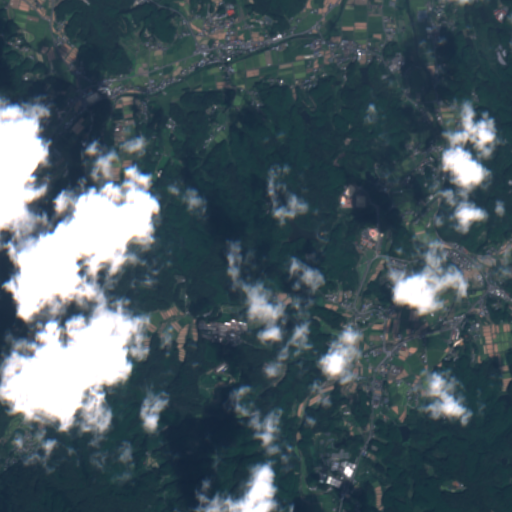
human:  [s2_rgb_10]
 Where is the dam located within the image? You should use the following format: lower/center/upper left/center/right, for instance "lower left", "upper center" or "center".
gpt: The dam is located in the center of the image.
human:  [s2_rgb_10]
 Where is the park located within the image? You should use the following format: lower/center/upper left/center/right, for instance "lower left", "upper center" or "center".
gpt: The park is located in the center right of the image.
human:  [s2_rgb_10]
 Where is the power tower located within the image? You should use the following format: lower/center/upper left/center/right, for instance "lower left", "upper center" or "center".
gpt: The power tower is located in the upper right of the image.
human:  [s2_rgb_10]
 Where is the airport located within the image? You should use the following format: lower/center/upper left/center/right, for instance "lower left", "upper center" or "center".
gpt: There is no airport in the image.